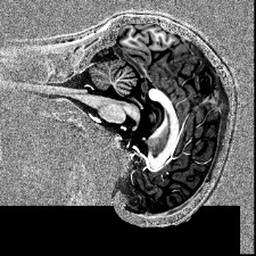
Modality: T1w
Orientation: sagittal
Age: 23
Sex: female